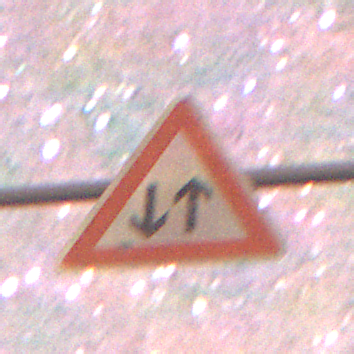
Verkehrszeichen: Gegenverkehr
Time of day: Night
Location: Outdoor (Nature)
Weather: Clear
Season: NotSpecified
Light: Natural